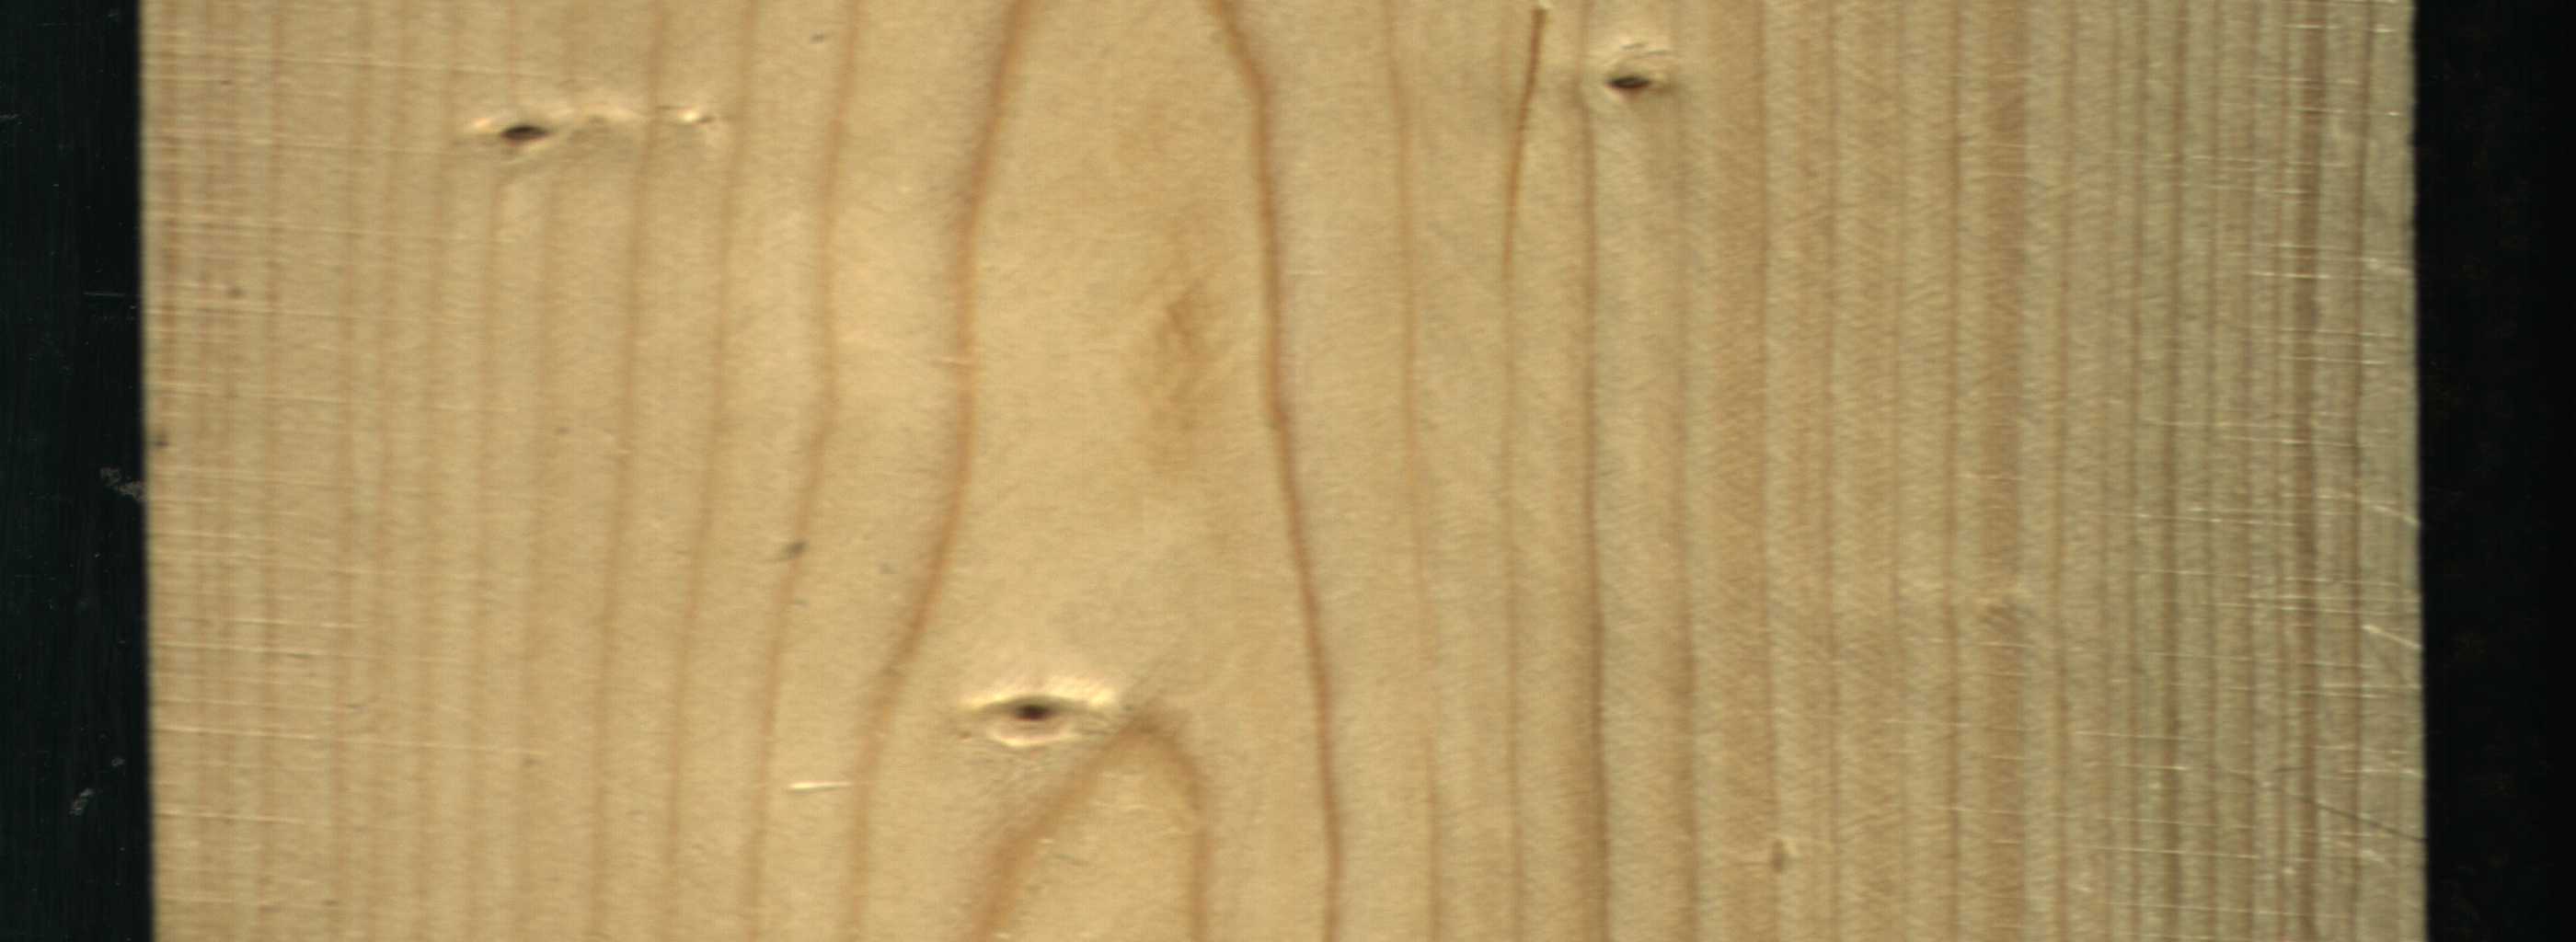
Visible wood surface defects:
resin
Live_Knot
Live_Knot
Live_Knot